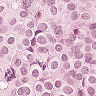
Metastatic tissue present: yes